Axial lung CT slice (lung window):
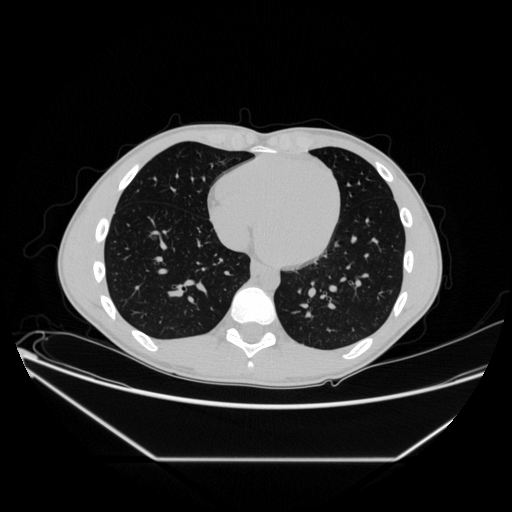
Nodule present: no